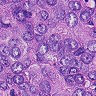
Metastatic tissue present: yes